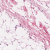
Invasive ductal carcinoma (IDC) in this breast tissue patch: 0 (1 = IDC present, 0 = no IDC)